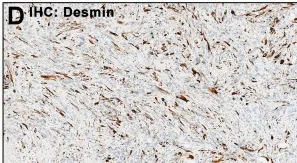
Immunohistochemistry was positive for Desmin. And Actin.
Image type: pathology (immunostaining)